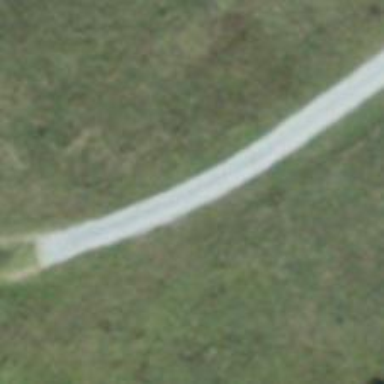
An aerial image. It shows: Designated golf cart path made of compacted surface. It is service road specifically for golf carts.